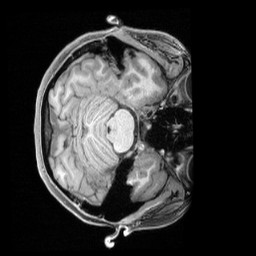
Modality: T1w
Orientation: axial
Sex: female
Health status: ill
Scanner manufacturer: siemens
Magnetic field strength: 3 T
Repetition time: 2.4 s
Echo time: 0.00201 s